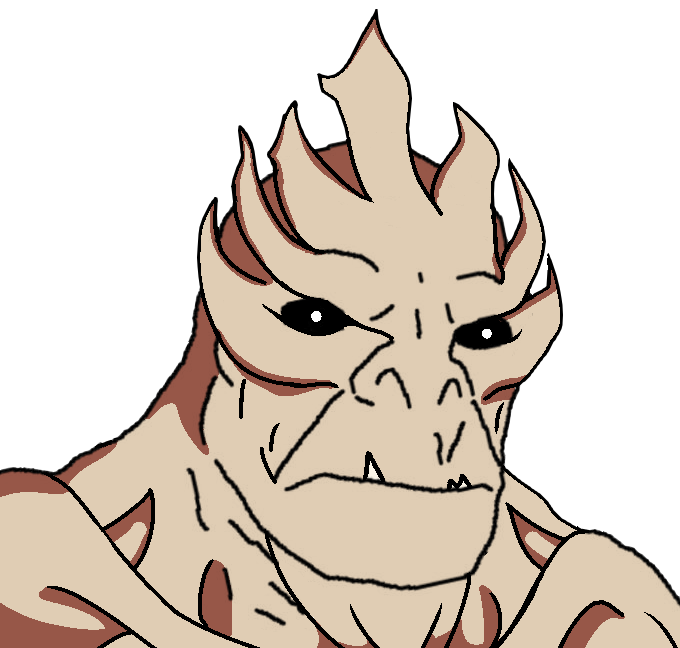
Label: 5_Craig